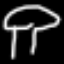
Label: mushroom